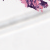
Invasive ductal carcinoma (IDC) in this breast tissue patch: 0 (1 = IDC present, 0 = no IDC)